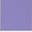
Piece: xx